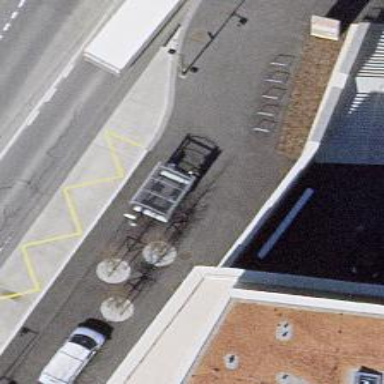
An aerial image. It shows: Platform for public transport. The platform is located by the road.